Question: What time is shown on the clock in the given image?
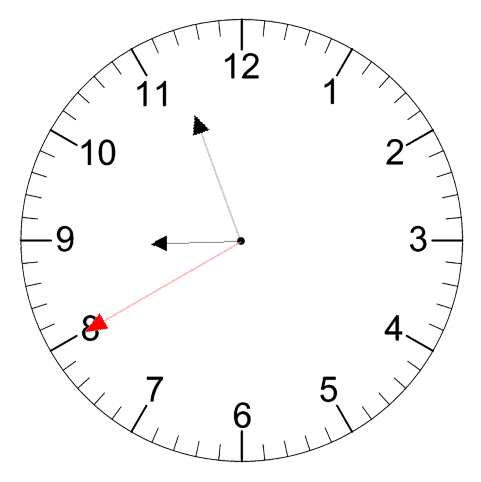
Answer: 08:56:40